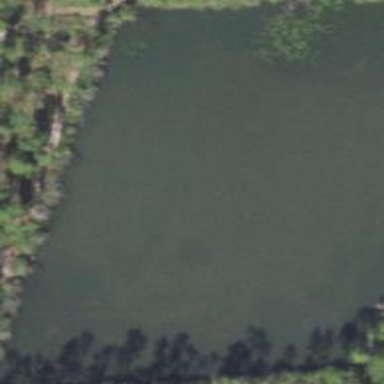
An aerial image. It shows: Reservoir of natural water.